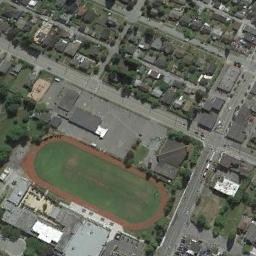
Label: ground_track_field